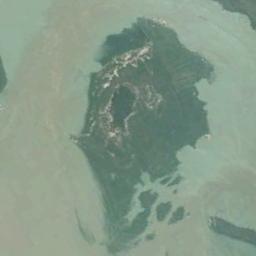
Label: island